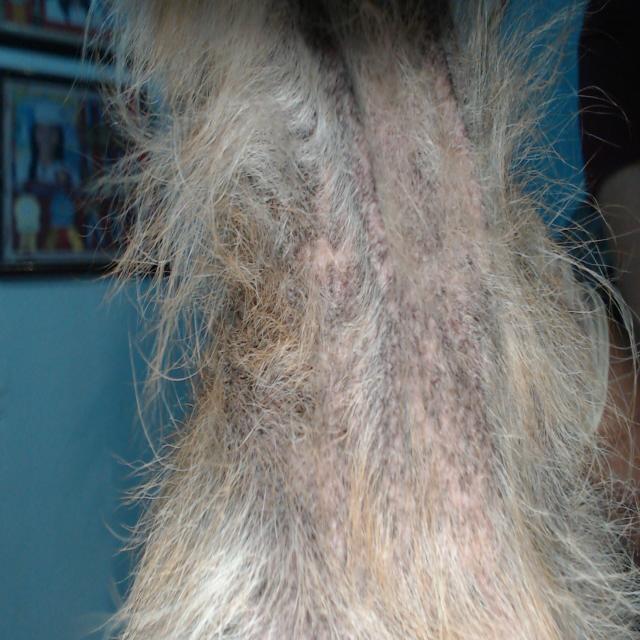
Canine demodicosis (Demodex mange) — caused by Demodex canis mites. Presents with alopecia, follicular papules, pustules, and comedones. Often localized on face and forelimbs.